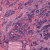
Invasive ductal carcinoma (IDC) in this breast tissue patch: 1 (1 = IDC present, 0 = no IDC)